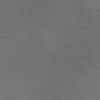
Atmospheric dust classification: dusty